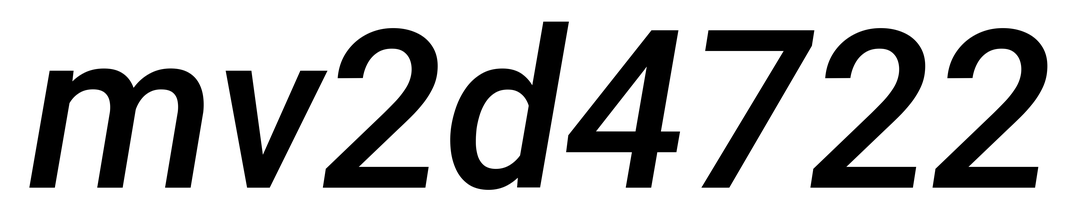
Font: Roboto-Italic_Medium_Italic